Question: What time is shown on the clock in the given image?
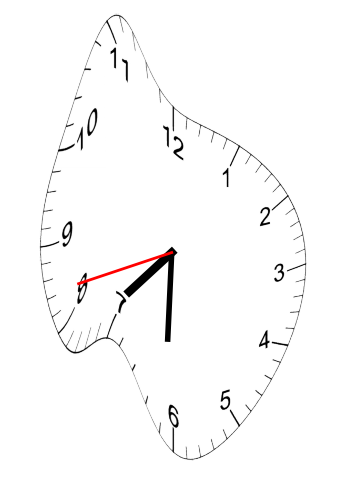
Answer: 07:30:42